Question: It's really easy to find docs on Backbone.js online, but not exactly easy to find tutorials or docs on how to set up Backbone in your project with good class separation. Most tutorials will just dump all the code in the doc ready function... not really into that.
I am trying to follow the backbone namespacing pattern found here (using coffeescript and not vanilla js) <URL>
Here is my basic setup:
index.html
'''
<!DOCTYPE html>
<html>
<head>
<meta http-equiv="Content-Type" content="text/html; charset=UTF-8" />
<meta name="format-detection" content="telephone=no" />
<meta name="viewport" content="user-scalable=no, initial-scale=1, maximum-scale=1, minimum-scale=1, width=device-width, height=device-height, target-densitydpi=device-dpi" />
<link rel="stylesheet" type="text/css" href="css/index.css" />
<link rel="stylesheet" type="text/css" href="css/jquery.mobile-1.2.0.css" />
<!--link rel="stylesheet" type="text/css" href="css/white-skateapp-theme.css" /-->
<link rel="stylesheet" type="text/css" href="css/jquery-mobile-overrides.css" />
<link rel="stylesheet" type="text/css" href="css/custom-icons.css" />
<title>Hello World</title>
</head>
<body>
<!-- SPOTS LIST -->
<div data-role="page" id="spots">
<div data-role="header">
<h1>Spots</h1>
<a href="#search" data-role="button" class="ui-btn-right" data-icon="search" data-corners="false">search</a>
</div><!-- /header -->
<div data-role="content">
spots list
</div><!-- /content -->
<!-- footer fixed bottom -->
<div data-role="footer" class="ui-bar" data-position="fixed">
<div data-role="navbar">
<ul>
<li><a href="#home">Home</a></li>
<li><a href="#spots">Spots</a></li>
<li><a href="#me">Me</a></li>
<li><a href="#friends">Friends</a></li>
</ul>
</div>
<!-- /navbar -->
</div>
</div><!-- /page -->
<script type="text/javascript" src="cordova-2.1.0.js"></script>
<script type="text/javascript" src="js/jquery-1.8.2.js"></script>
<script type="text/javascript" src="js/jquery.mobile-1.2.0.js"></script>
<script type="text/javascript" src="js/underscore.js"></script>
<script type="text/javascript" src="js/backbone.js"></script>
<!-- backbone -->
<!-- backbone views -->
<script type="text/javascript" src="js/app/views/spots_list.js"></script>
<!-- backbone app js file, not to be confused with phonegap app.whatever -->
<script type="text/javascript" src="js/app.js"></script>
<!-- initialize the phonegap app -->
<script type="text/javascript">
app.initialize();
</script>
</body>
</html>
'''
app.coffee
'''
window.App =
Models: {}
Views: {}
Collections: {}
Routers: {}
init: ->
spotsList = new App.Views.SpotsList()
$ ->
console.log "init"
App.init()
'''
spots_index.coffee
'''
class App.Views.SpotsListView extends Backbone.View
el: $ 'body'
initialize: ->
console.log "initialize called"
'''
directory and project setup looks like this:

The problem is that when document ready fires, I get this error:
'''
Uncaught ReferenceError: App is not defined
'''
Also get this error:
'''
Uncaught TypeError: Object #<Object> has no method 'init' app.js:20
(anonymous function) app.js:20
fire jquery-1.8.2.js:974
self.fireWith jquery-1.8.2.js:1082
jQuery.extend.ready jquery-1.8.2.js:406
DOMContentLoaded
'''
(btw, this project is done in Phonegap, coffeescript, backbone.js, and jQuery Mobile)
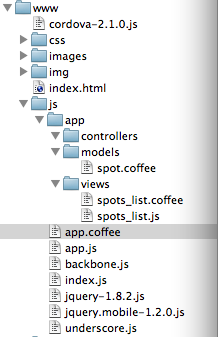
Answer: I quote :
'''
<!-- backbone -->
<!-- backbone views -->
<script type="text/javascript" src="js/app/views/spots_list.js"></script>
<!-- backbone app js file, not to be confused with phonegap app.whatever -->
<script type="text/javascript" src="js/app.js"></script>
'''
you need at least to call the app.js script before anything related to App , you cant call an object if you did not define it first. so the right
'''
<!-- backbone app js file, not to be confused with phonegap app.whatever -->
<script type="text/javascript" src="js/app.js"></script>
<!-- backbone -->
<!-- backbone views -->
<script type="text/javascript" src="js/app/views/spots_list.js"></script>
'''